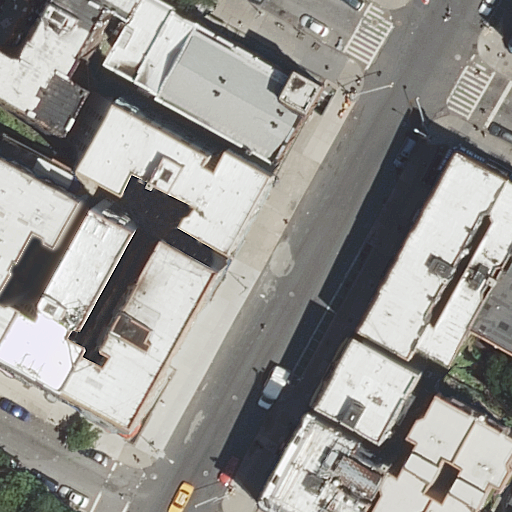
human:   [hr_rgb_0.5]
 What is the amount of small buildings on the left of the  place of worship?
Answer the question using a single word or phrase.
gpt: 1

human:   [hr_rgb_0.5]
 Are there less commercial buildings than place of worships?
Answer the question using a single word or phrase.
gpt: yes

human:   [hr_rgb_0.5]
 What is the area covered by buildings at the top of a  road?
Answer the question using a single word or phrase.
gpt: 3987m2

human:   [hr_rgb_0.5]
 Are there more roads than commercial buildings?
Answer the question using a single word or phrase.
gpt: yes

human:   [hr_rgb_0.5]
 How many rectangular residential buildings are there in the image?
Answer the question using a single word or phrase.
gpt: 5

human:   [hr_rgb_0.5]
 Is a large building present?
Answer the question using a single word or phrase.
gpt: yes

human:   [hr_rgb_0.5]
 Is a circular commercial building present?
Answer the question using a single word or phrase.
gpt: no

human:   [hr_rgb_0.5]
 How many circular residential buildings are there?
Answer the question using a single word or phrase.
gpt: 0

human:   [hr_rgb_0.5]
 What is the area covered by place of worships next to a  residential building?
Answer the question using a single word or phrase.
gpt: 579m2

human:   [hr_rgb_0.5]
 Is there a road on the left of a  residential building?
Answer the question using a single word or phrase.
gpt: yes

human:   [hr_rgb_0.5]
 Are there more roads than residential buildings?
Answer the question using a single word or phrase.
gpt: no

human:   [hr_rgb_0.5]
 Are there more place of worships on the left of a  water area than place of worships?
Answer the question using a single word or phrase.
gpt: no

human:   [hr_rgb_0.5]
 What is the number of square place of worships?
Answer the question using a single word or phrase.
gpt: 0

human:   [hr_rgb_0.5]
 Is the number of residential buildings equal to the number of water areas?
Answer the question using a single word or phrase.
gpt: no

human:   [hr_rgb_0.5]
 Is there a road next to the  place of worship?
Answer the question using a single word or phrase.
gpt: yes

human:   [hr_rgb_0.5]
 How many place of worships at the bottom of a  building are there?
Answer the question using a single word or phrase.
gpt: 0

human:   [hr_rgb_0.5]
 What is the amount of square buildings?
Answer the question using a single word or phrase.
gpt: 0

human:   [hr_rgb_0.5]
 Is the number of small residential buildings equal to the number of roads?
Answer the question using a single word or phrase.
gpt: no

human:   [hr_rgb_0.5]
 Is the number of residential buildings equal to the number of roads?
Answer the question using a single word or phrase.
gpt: no

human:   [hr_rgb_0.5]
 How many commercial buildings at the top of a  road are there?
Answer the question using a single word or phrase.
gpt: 0

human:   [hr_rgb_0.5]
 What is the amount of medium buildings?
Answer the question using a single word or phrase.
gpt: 10

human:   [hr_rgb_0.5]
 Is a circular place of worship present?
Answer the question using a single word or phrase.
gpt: no

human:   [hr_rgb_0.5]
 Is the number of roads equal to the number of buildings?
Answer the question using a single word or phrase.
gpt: no

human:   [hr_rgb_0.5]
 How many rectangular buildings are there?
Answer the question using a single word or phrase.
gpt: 5

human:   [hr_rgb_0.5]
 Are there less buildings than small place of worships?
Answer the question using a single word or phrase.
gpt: no

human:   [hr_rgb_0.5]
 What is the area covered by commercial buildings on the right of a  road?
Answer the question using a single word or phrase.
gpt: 0m2

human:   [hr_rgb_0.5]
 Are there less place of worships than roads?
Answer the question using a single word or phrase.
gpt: yes

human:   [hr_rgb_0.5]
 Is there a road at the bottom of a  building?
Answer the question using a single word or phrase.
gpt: yes

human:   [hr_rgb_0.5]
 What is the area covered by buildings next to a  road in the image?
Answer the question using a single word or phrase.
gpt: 4634m2

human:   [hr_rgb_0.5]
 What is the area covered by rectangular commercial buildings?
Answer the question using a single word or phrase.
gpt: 0m2

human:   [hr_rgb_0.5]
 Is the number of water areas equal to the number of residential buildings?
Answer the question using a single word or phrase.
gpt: no

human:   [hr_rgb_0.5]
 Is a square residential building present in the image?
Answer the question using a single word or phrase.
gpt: no

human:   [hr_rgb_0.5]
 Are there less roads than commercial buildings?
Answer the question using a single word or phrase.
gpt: no

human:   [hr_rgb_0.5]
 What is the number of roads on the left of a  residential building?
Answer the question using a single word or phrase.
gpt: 2

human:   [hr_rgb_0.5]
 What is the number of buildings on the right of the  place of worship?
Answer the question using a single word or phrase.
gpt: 7

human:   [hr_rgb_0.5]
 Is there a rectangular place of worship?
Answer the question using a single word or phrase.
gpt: no